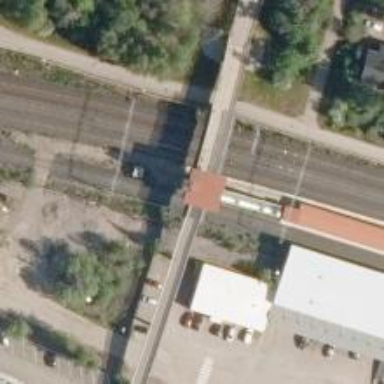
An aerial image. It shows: Railway signal.